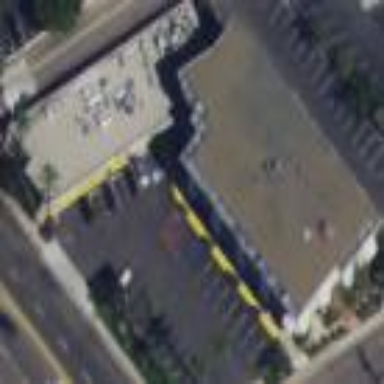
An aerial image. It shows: Commercial building.